Question: Hi i am trying to get the count of records per day which i can do, but i also want the date to be show, for example,
Result
'''
Date | Count
26/01/2015 20
25/01/2015 | 413
'''
Here is an example of my data.

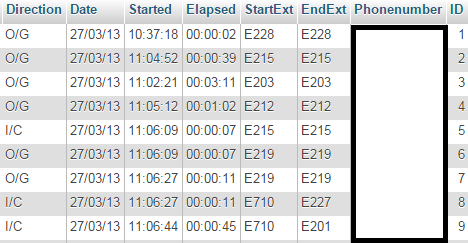
Answer: I would think this would work. Replace 'yourTable' with your table name
'''
SELECT Date, COUNT(*) FROM yourTable GROUP BY Date;
'''